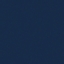
Land use / land cover: SeaLake